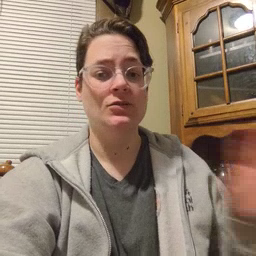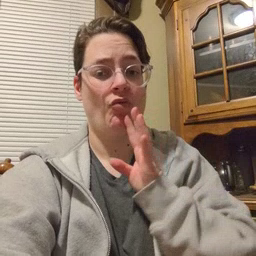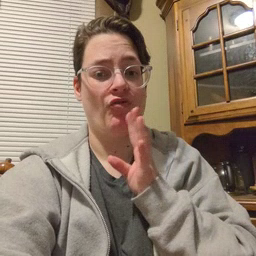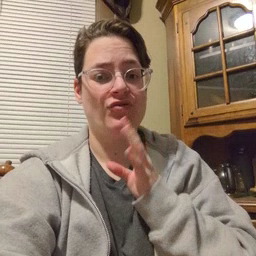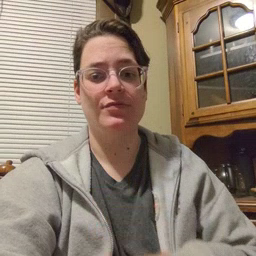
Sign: talk